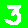
Digit: 3